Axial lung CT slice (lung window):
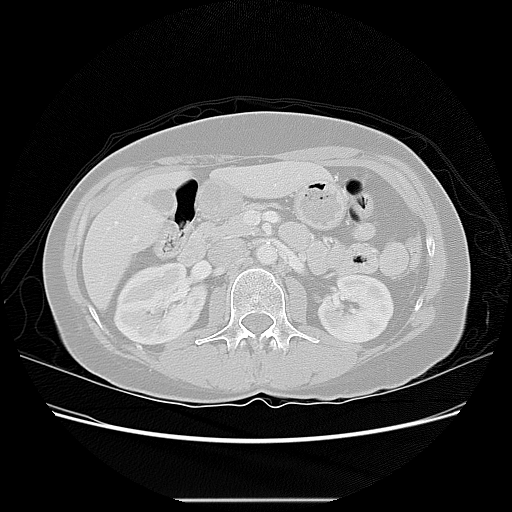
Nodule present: no